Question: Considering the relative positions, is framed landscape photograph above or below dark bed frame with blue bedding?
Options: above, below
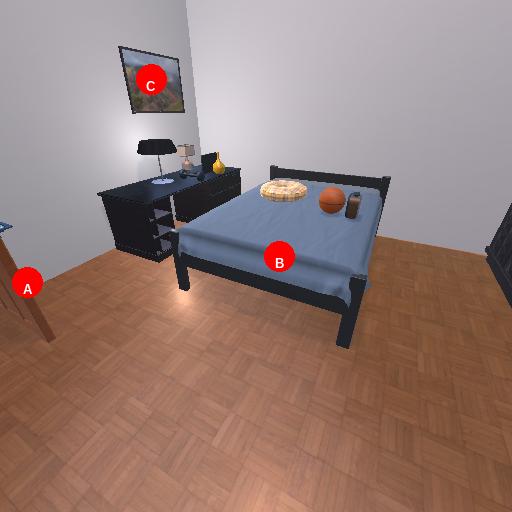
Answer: above